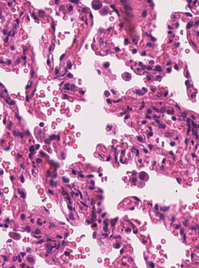
Tumor epithelial tissue: no
Tumor-associated stroma tissue: no
Normal tissue: yes